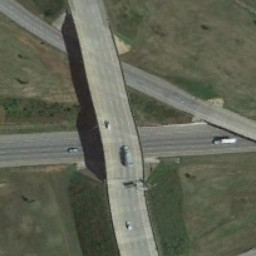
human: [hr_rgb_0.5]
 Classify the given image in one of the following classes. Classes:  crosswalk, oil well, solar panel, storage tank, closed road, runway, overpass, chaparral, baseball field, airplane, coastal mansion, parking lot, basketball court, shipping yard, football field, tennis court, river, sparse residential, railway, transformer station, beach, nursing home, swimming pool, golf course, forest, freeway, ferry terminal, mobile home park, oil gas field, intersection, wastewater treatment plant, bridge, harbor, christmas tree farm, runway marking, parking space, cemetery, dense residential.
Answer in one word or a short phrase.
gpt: overpass